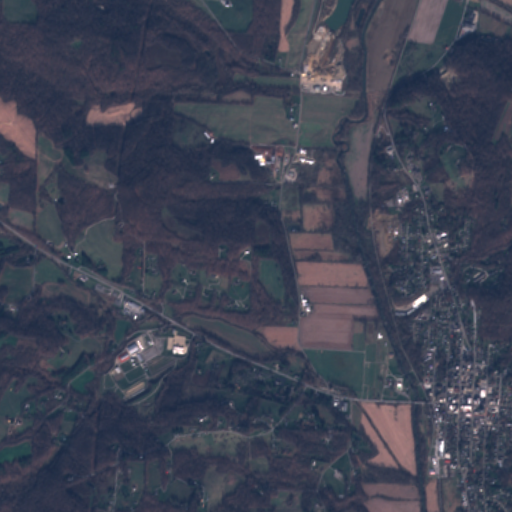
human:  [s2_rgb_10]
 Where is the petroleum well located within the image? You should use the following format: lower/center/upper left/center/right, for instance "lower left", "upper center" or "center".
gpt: The petroleum well is located in the center left of the image.
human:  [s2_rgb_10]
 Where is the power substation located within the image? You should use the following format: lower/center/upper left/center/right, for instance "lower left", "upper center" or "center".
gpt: The power substation is located in the center left of the image.
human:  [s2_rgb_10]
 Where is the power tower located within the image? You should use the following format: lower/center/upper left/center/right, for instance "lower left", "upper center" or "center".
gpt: The power tower is located in the left of the image.
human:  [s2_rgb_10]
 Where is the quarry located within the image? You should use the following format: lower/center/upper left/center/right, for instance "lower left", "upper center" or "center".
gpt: The quarry is located in the upper right of the image.
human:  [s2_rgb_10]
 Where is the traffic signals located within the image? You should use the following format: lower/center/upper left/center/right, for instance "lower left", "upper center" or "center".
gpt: The traffic signals is located in the lower right of the image.
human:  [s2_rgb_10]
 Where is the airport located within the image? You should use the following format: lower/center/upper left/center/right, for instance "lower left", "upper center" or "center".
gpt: There is no airport in the image.